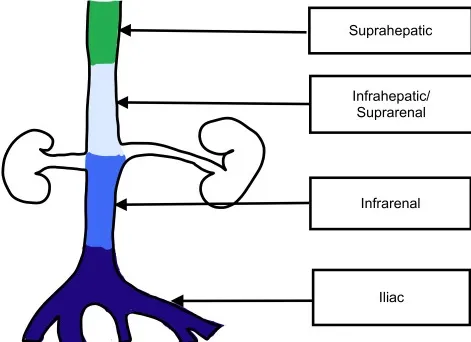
IVC embryogenesis. B) Adult IVC with its originating venous systems. Suprahepatic segment originates from the vitelline veins. Suprarenal/infrarenal segment originates from the subcardinal veins. Infrarenal segment from the supracardinal veins. Iliac veins from the posterior cardinal veins.
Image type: radiology (x_ray)